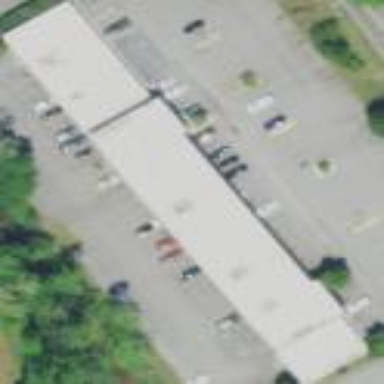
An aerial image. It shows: Commercial building.